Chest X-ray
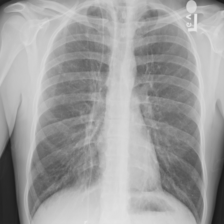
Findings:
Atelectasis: negative
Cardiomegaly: negative
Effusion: negative
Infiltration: negative
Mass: negative
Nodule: negative
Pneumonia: negative
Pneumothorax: negative
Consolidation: negative
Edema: negative
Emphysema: negative
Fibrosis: negative
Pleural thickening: negative
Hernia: negative